Interaction volume radius: 5 \u00c5
Interaction volume height: 35 \u00c5
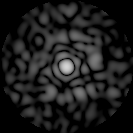
Disorder parameter: 0.8479